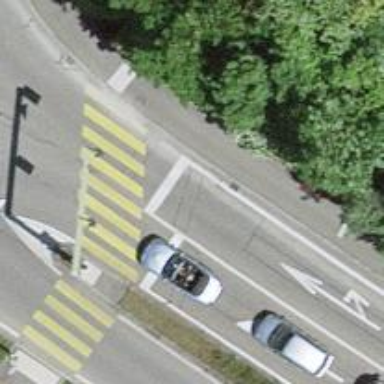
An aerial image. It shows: Road with traffic signals controlling the flow of traffic.